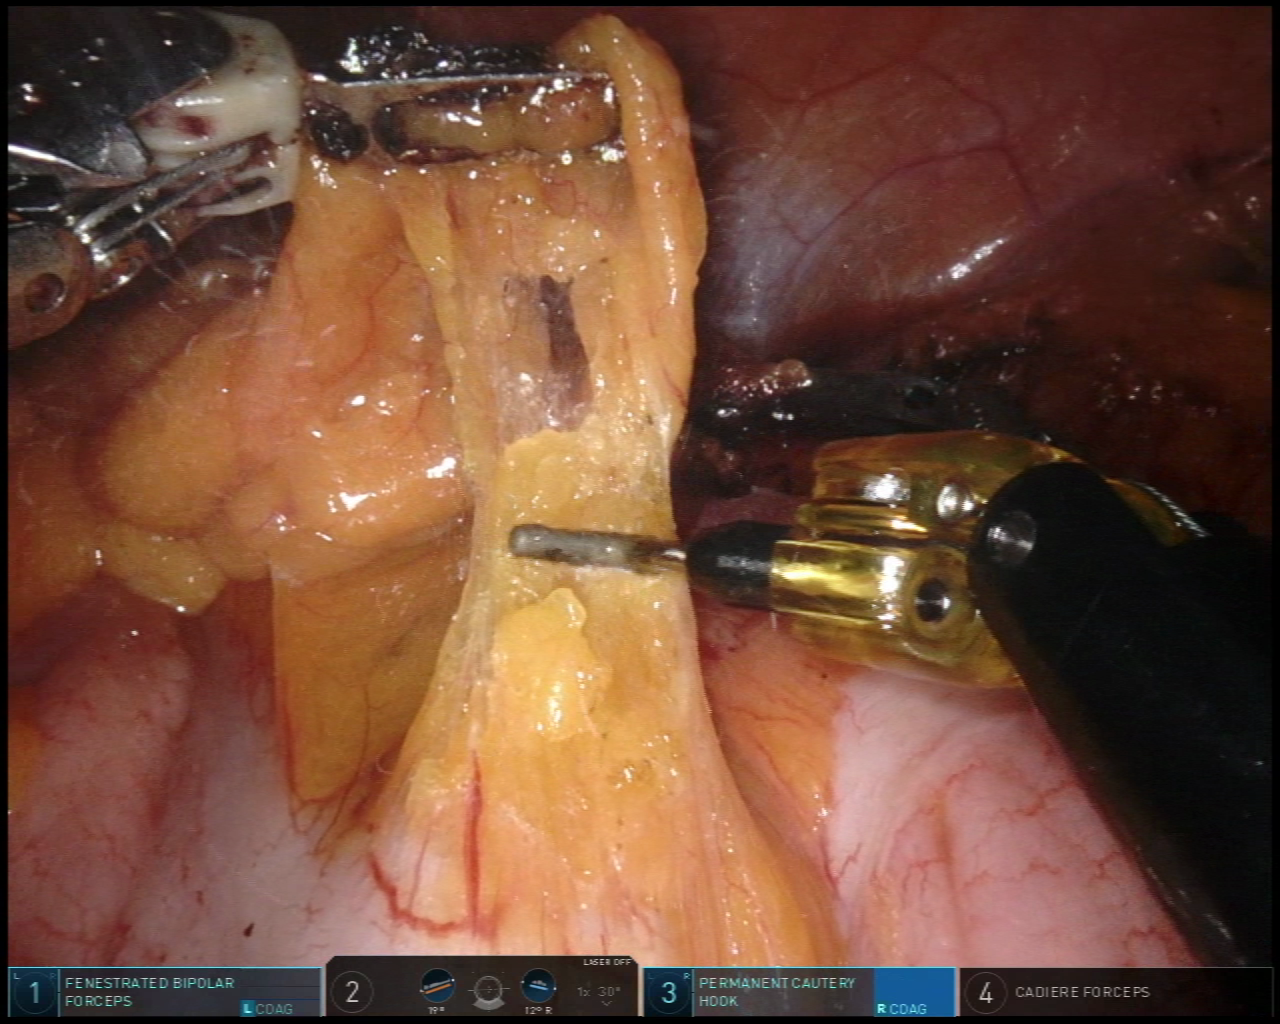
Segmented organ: colon
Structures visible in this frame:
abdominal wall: yes
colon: yes
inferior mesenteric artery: no
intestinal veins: no
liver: no
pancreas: no
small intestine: no
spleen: no
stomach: no
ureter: no
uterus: no
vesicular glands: no